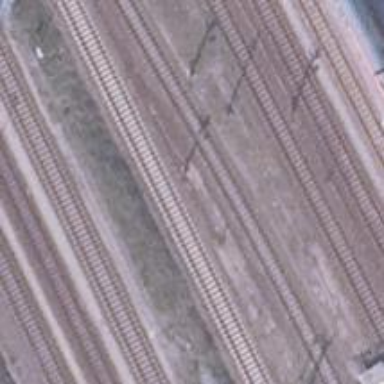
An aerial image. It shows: Railway signal.